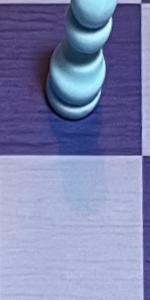
Label: Empty